Field crop: tomato
Growth stage: 1
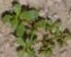
Species: portulaca